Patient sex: F
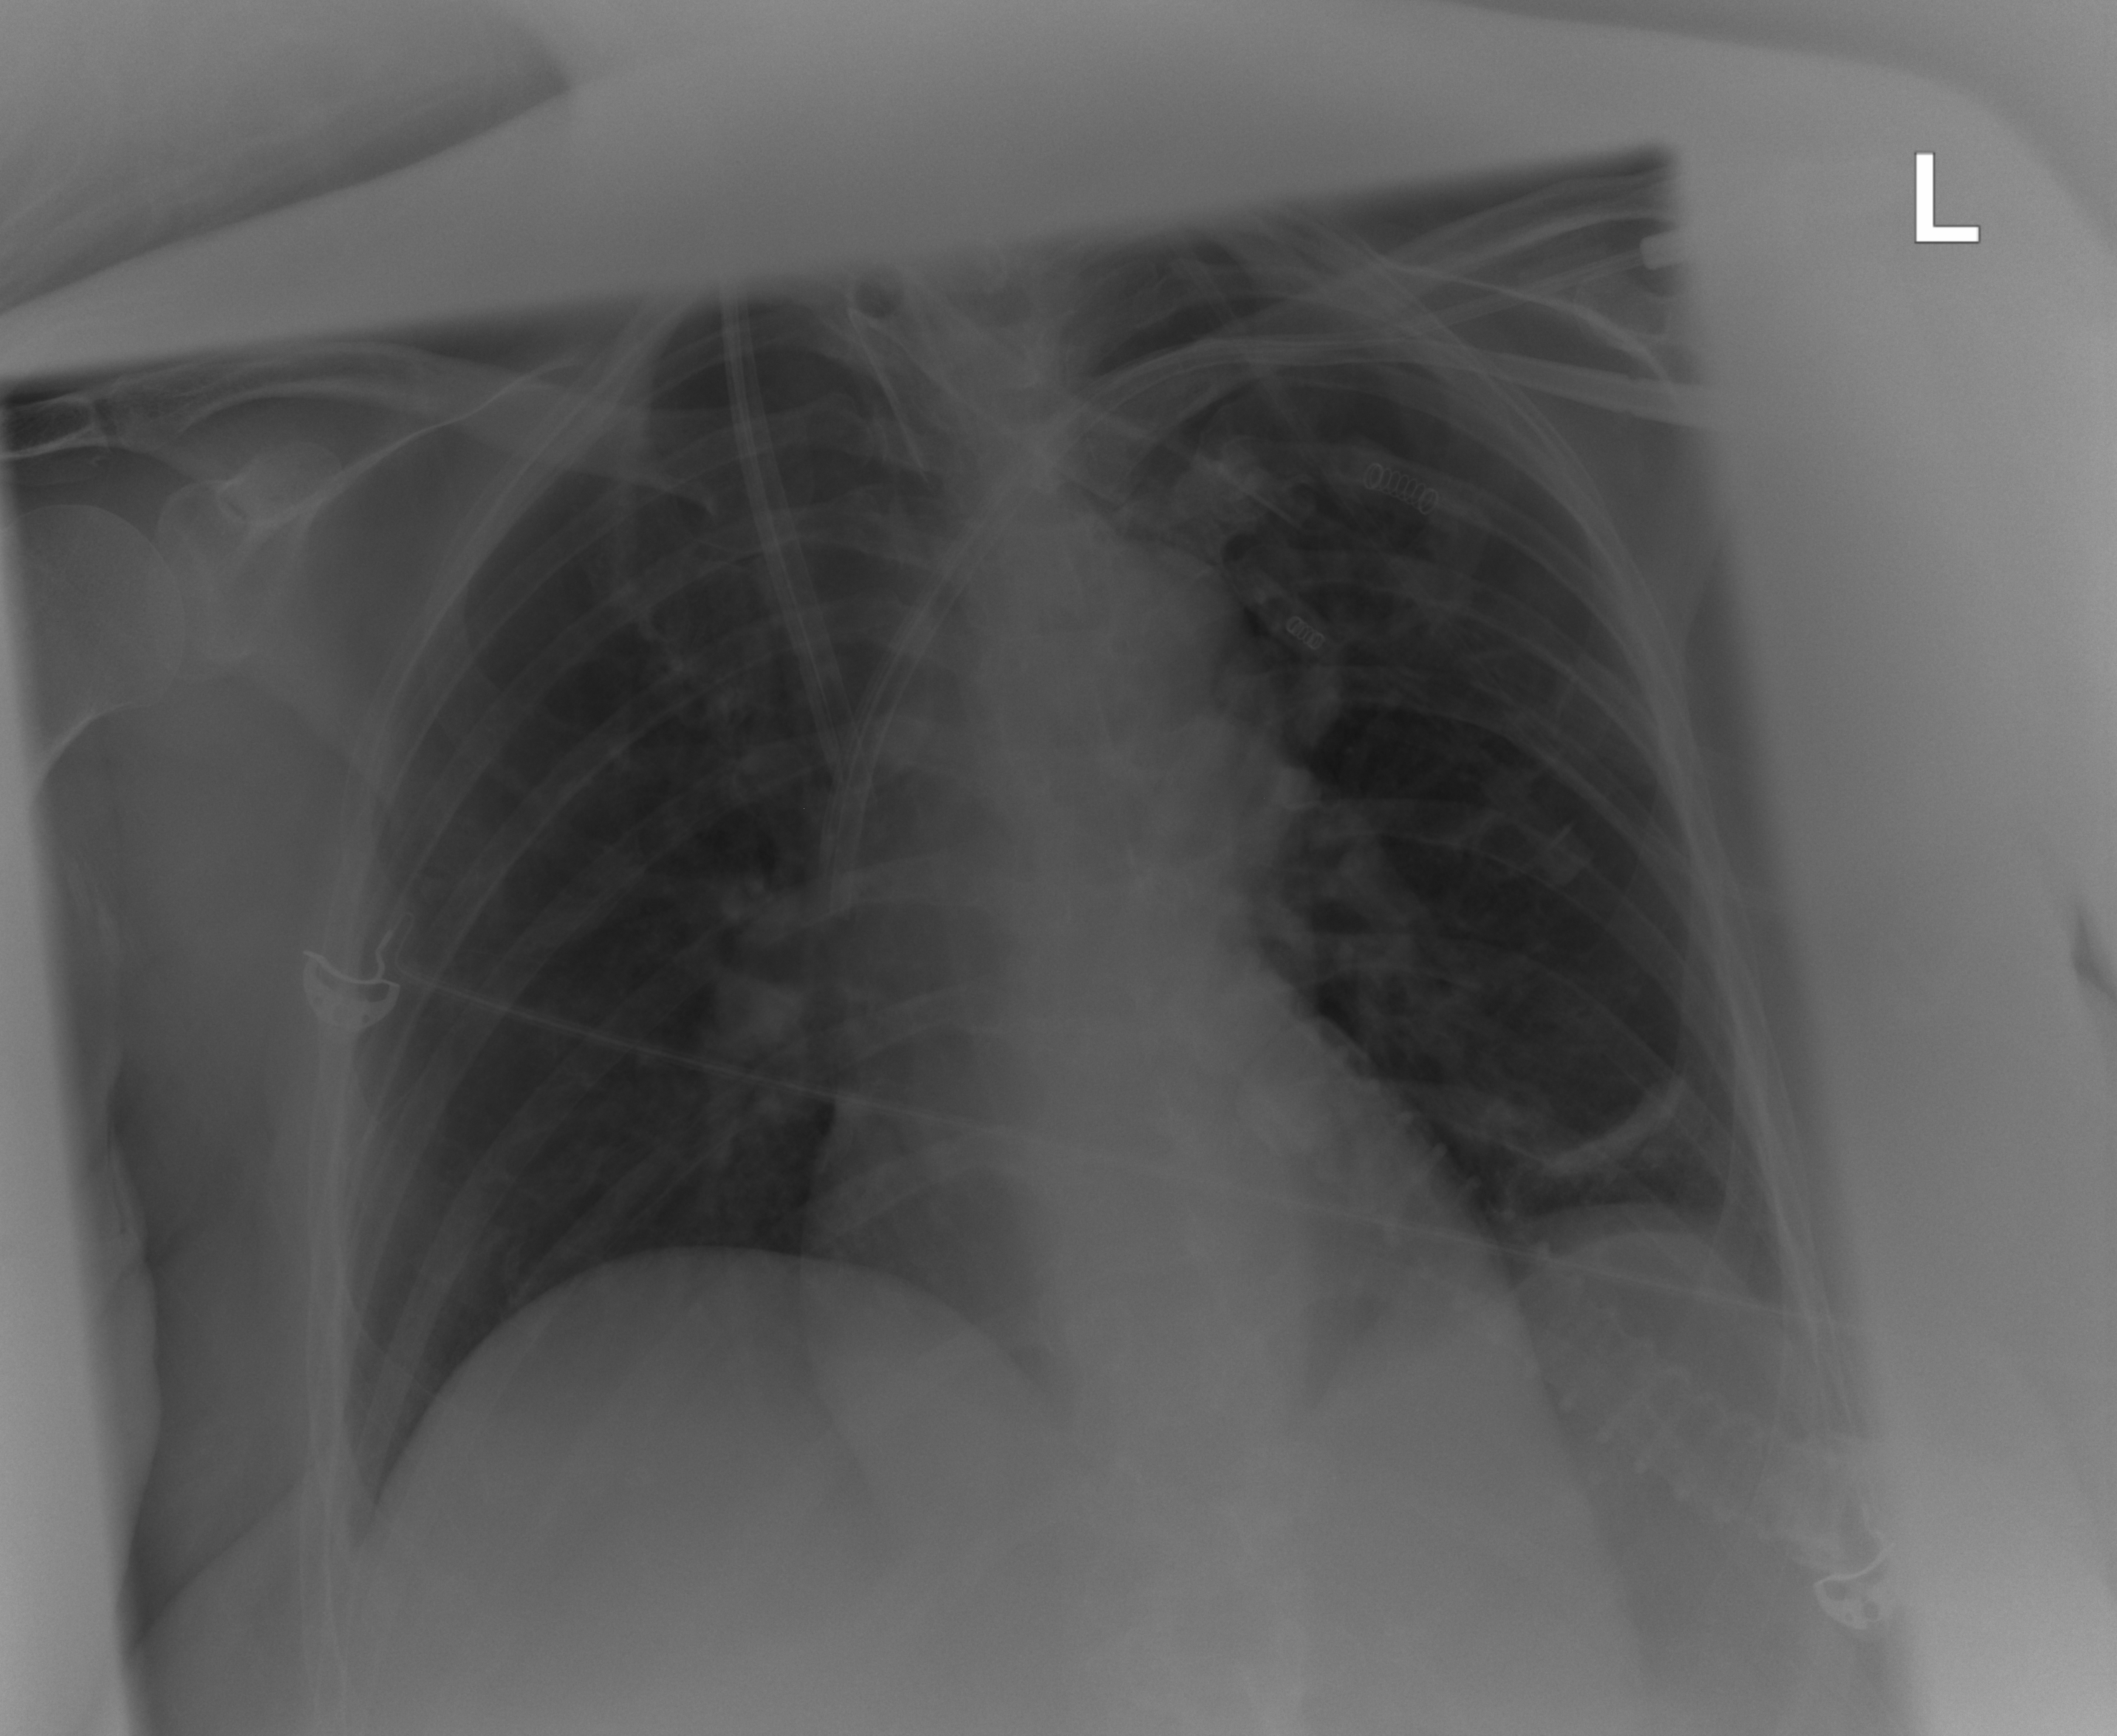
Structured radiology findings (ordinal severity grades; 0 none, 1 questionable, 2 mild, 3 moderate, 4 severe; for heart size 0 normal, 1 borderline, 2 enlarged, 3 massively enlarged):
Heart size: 0
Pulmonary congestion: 0
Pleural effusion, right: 0
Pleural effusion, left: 0
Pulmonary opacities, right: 0
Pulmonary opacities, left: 0
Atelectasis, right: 0
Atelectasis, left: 2